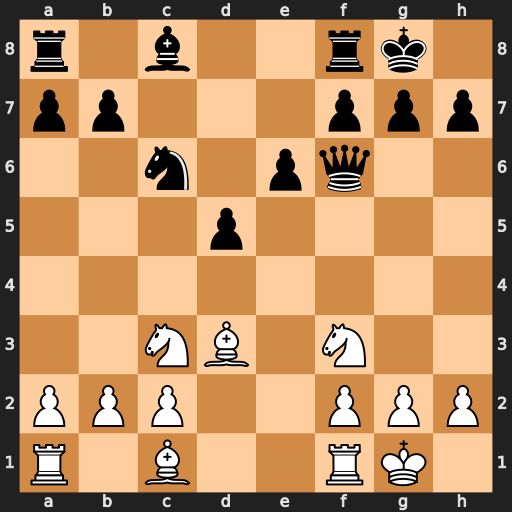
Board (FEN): r1b2rk1/pp3ppp/2n1pq2/3p4/8/2NB1N2/PPP2PPP/R1B2RK1
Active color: w
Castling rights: -
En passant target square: -
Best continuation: Bg5 Qxf3 gxf3